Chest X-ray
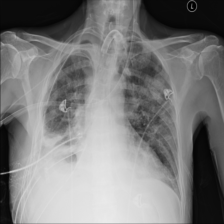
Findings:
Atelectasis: positive
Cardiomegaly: negative
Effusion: negative
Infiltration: negative
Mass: negative
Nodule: negative
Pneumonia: negative
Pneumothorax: negative
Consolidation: negative
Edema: negative
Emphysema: negative
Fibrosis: negative
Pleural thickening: negative
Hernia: negative